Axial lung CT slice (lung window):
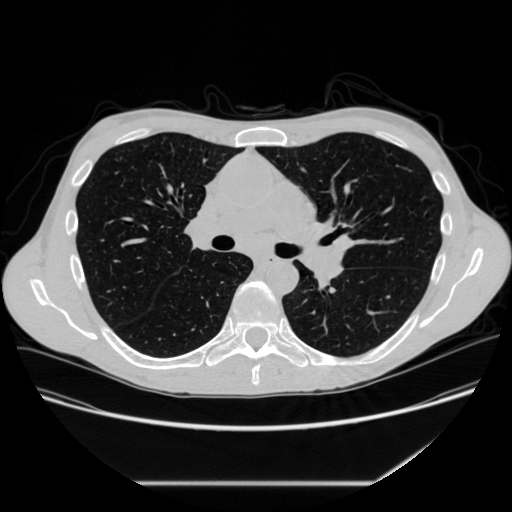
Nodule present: no